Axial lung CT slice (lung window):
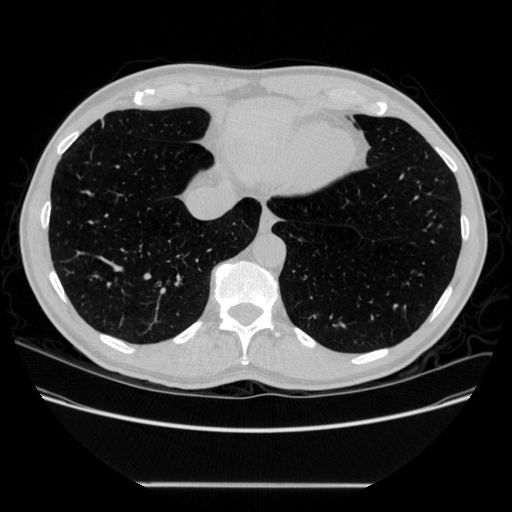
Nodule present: no